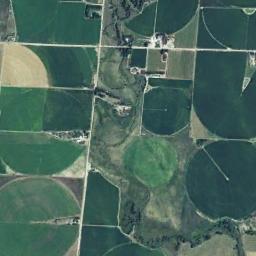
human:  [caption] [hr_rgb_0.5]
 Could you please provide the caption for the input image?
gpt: Several dark green circular or fan-shaped farmlands with different radii and radians are on the ground and some roads go through these farmlands .

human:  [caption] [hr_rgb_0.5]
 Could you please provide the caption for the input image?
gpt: Several circular, Semi-circular and fan-shaped green and tan mixed circular fields .

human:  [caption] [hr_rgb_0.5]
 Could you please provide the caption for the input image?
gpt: More than twenty round farms of the same size are neatly arranged .

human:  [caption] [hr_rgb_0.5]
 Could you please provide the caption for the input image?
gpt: There are some big and two small circle farmland in the bare land .

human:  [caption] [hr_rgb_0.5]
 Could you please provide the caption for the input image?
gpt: There are some circular farmlands of different sizes distributed irregularly .